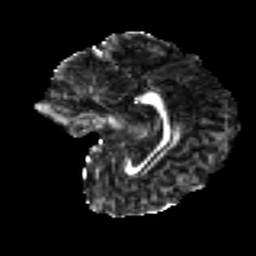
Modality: FA
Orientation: sagittal
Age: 27
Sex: female
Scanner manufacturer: ge
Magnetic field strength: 3 T
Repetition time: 7.8 s
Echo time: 0.0606 s